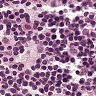
Metastatic tissue present: no